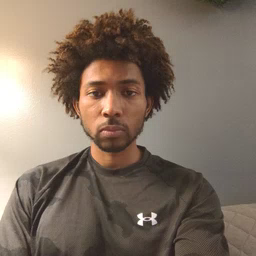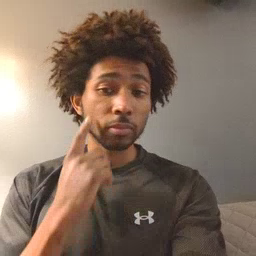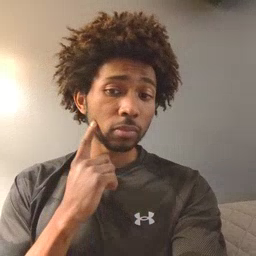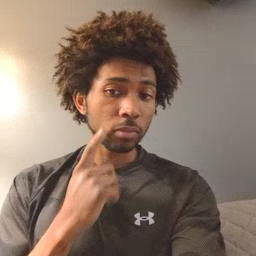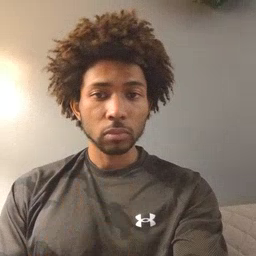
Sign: cheek